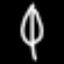
Label: leaf